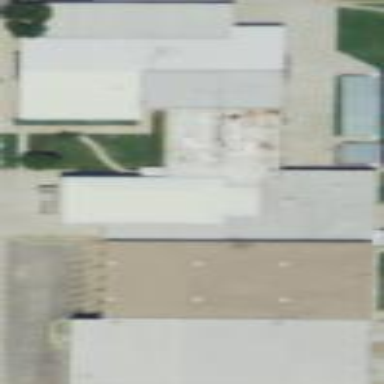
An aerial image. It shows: School building.